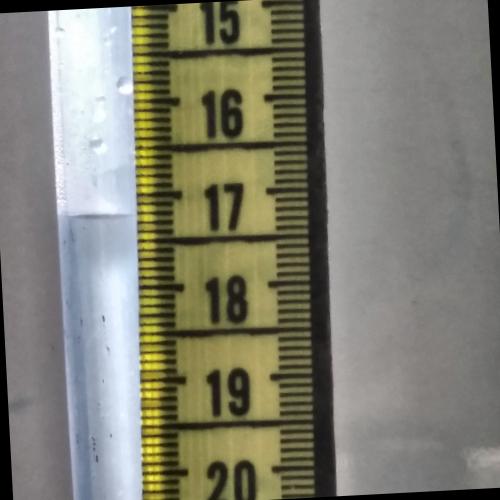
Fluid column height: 17.2 cm